Current action and preconditions to check: trajectory_clear

Your task: For each precondition in the list above, predict whether it will hold at this action.

Consider the current scene as observed from the mobile robot's camera, and analyze the predicted future states of all dynamic agents (e.g., people, animals, vehicles, or any moving entities) within the NEXT SECOND.

IMPORTANT: Only answer "very likely" if you are absolutely certain—based on strong, clear evidence—that a dynamic agent will violate the precondition in the predicted future state. Do NOT answer "very likely" for unlikely, ambiguous, or low-probability risks.

Ask yourself for each precondition: Is there a high probability, with clear and convincing evidence, that the predicted future states of any dynamic agent will interfere with the predicted future state of the currently executing action within the NEXT SECOND, causing that precondition to fail?

Assess the risk level based on these predictions. Use "likely" or "very likely" if motions create a clear risk of interference.

Use "neutral" or "improbable" if agents are nearby but their predicted paths are clearly diverging or non-conflicting.

Failure Risk Categories: "very improbable", "improbable", "neutral", "likely", "very likely"

Answer Format: Output ONLY the probability_of_failure value from these categories: "very improbable", "improbable", "neutral", "likely", "very likely"

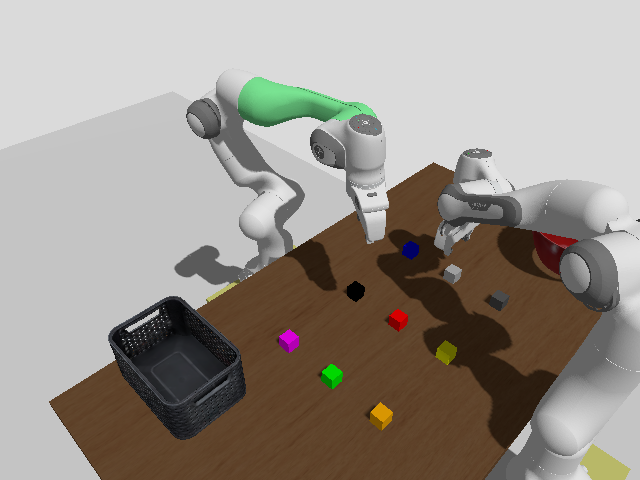

Answer: very improbable